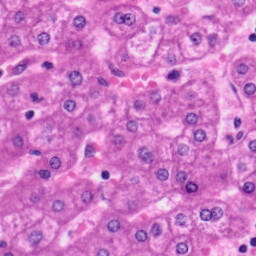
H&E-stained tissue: Liver